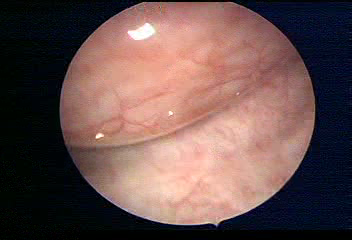
Modality: WLC
Class: Foreign bodies
Subclass: AirBubble
Bladder cancer association: No
Annotated structures: Air bubble